Question: I have about 500 annotations on my MKMapView and I clustered them with <URL> wich replace the normal MKMapView. Anyway my annotation are clustered but not very well that why I need a little bit help. I see the clustered annotations and they update each other pretty good. If i zoom near to them they uncluster. So far so good but all the single annotations are named Cluster and their count is zero. Maybe it is only a minor/logical problem. For some understanding here some Code for you:
'''
#pragma mark - map delegate
- (MKAnnotationView *)mapView:(MKMapView *)aMapView viewForAnnotation:(id <MKAnnotation>)annotation
{
MKAnnotationView *annotationView;
// if it's a cluster
if ([annotation isKindOfClass:[OCAnnotation class]])
{
OCAnnotation *clusterAnnotation = (OCAnnotation *)annotation;
annotationView = (MKAnnotationView *)[aMapView dequeueReusableAnnotationViewWithIdentifier:@"ClusterView"];
if (!annotationView)
{
annotationView = [[MKAnnotationView alloc] initWithAnnotation:annotation reuseIdentifier:@"ClusterView"];
annotationView.canShowCallout = YES;
annotationView.centerOffset = CGPointMake(0, -20);
}
//calculate cluster region
CLLocationDistance clusterRadius = mapView.region.span.longitudeDelta * mapView.clusterSize * 111000 / 2.0f; //static circle size of cluster
MKCircle *circle = [MKCircle circleWithCenterCoordinate:clusterAnnotation.coordinate radius:clusterRadius * cos([annotation coordinate].latitude * M_PI / 180.0)];
[circle setTitle:@"background"];
[mapView addOverlay:circle];
MKCircle *circleLine = [MKCircle circleWithCenterCoordinate:clusterAnnotation.coordinate radius:clusterRadius * cos([annotation coordinate].latitude * M_PI / 180.0)];
[circleLine setTitle:@"line"];
[mapView addOverlay:circleLine];
NSLog(@"%@", annotationArray);
// set title
clusterAnnotation.title = @"Cluster";
clusterAnnotation.subtitle = [NSString stringWithFormat:@"Containing annotations: %d", [clusterAnnotation.annotationsInCluster count]];
// set its image
annotationView.image = [UIImage imageNamed:@"Pin.png"];
// change pin image for group
if (mapView.clusterByGroupTag)
{
if ([clusterAnnotation.groupTag isEqualToString:kTYPE1])
{
annotationView.image = [UIImage imageNamed:@"bananas.png"]; //OC examples for debug
}
else if([clusterAnnotation.groupTag isEqualToString:kTYPE2])
{
annotationView.image = [UIImage imageNamed:@"oranges.png"]; //OC examples for debug
}
clusterAnnotation.title = clusterAnnotation.groupTag;
}
}
// If it's a single annotation
else if([annotation isKindOfClass:[OCMapViewHelpAnnotation class]])
{
OCMapViewHelpAnnotation *singleAnnotation = (OCMapViewHelpAnnotation *)annotation;
annotationView = (MKAnnotationView *)[aMapView dequeueReusableAnnotationViewWithIdentifier:@"singleAnnotationView"];
if (!annotationView)
{
annotationView = [[MKAnnotationView alloc] initWithAnnotation:singleAnnotation reuseIdentifier:@"singleAnnotationView"];
annotationView.canShowCallout = YES;
annotationView.centerOffset = CGPointMake(0, -20);
}
singleAnnotation.title = singleAnnotation.groupTag;
if ([singleAnnotation.groupTag isEqualToString:kTYPE1])
{
annotationView.image = [UIImage imageNamed:@"banana.png"];
}
else if([singleAnnotation.groupTag isEqualToString:kTYPE2])
{
annotationView.image = [UIImage imageNamed:@"orange.png"];
}
}
// Error
else
{
annotationView = (MKPinAnnotationView *)[aMapView dequeueReusableAnnotationViewWithIdentifier:@"errorAnnotationView"];
if (!annotationView)
{
annotationView = [[MKPinAnnotationView alloc] initWithAnnotation:annotation reuseIdentifier:@"errorAnnotationView"];
annotationView.canShowCallout = NO;
((MKPinAnnotationView *)annotationView).pinColor = MKPinAnnotationColorRed;
}
}
return annotationView;
}
- (MKOverlayView *)mapView:(MKMapView *)mapView viewForOverlay:(id <MKOverlay>)overlay
{
MKCircle *circle = overlay;
MKCircleView *circleView = [[MKCircleView alloc] initWithCircle:overlay];
if ([circle.title isEqualToString:@"background"])
{
circleView.fillColor = [UIColor yellowColor];
circleView.alpha = 0.25;
}
else if ([circle.title isEqualToString:@"helper"])
{
circleView.fillColor = [UIColor redColor];
circleView.alpha = 0.25;
}
else
{
circleView.strokeColor = [UIColor blackColor];
circleView.lineWidth = 0.5;
}
return circleView;
}
- (void)mapView:(MKMapView *)aMapView regionDidChangeAnimated:(BOOL)animated
{
[mapView removeOverlays:mapView.overlays];
[mapView doClustering];
}
'''
I noticed that 'if([annotation isKindOfClass:[OCMapViewHelpAnnotation class]])' is never called but it have to if there are some annotations outside of the cluster.
Thank you for your attention

Normally it is filled with Informations like "Name" and "Street" but after plotting it's overwrite all with "Cluster" and "containing annotations: 0"
'''
- (void)loadKml:(NSURL *)url
{
// parse the kml
Parser *parser = [[Parser alloc] initWithContentsOfURL:url];
parser.rowElementName = @"Placemark";
parser.elementNames = @[@"name", @"Snippet", @"coordinates", @"description"];
//parser.attributeNames = @[@"src"];
[parser parse];
// add annotations for each of the entries
annotationArray = [[NSMutableArray alloc] init];
for (NSDictionary *locationDetails in parser.items)
{
OCAnnotation *annotation = [[OCAnnotation alloc] init];
annotation.title = locationDetails[@"name"];
annotation.subtitle = locationDetails[@"Snippet"];
NSArray *coordinates = [locationDetails[@"coordinates"] componentsSeparatedByString:@","];
annotation.coordinate = CLLocationCoordinate2DMake([coordinates[1] floatValue], [coordinates[0] floatValue]);
annotation.groupTag = annotation.title;
[annotationArray addObject:annotation];
// NSLog(@"%@", annotation.title);
}
[self.mapView addAnnotations:annotationArray];
}
'''
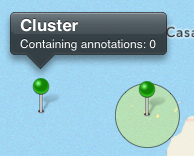
Answer: I'm the developer of OCMapView. Can you please explain, how to reproduce your problem?
This sounds really unusual, since you have posted the sample code...
---
The bug hides in your 'loadKml:' method where you create a 'OCAnnotation'.
'OCAnnotation' is reserved by by 'OCMapView' for clusters. You shouldn't use 'OCAnnotation' or any subclass as own annotations.